Question: I have a original gray scale image(I m using mammogram image with labels outside image).
I need to remove some objects(Labels) in that image, So i converted that grayscale image to a binary image. Then i followed the answer method provided in
<URL>
Finally i extracted an Object with largest area as binary image. I want that region in gray scale for accessing and segmenting small objects within that. For example. Minor tissues in region and also should detect its edge.

**
> How can i get that separated object region as grayscale image or
anyway to get the largest object region from gray scale directly
without converting to binary or any other way.?
**
(I am new to matlab. I dono whether i explained it correctly or not. If u cant get, I ll provide more detail)
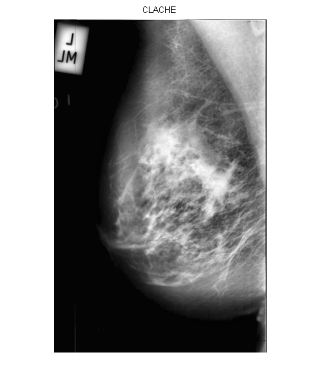
Answer: If I understood you correctly, you are looking to have a gray image with only the biggest blob being highlighted.
'''
img = imread(IMAGE_FILEPATH);
BW = im2bw(img,0.2); %%// 0.2 worked to get a good area for the biggest blob
%%// Biggest blob
[L, num] = bwlabel(BW);
counts = sum(bsxfun(@eq,L(:),1:num));
[~,ind] = max(counts);
BW = (L==ind);
%%// Close the biggest blob
[L,num] = bwlabel( ~BW );
counts = sum(bsxfun(@eq,L(:),1:num));
[~,ind] = max(counts);
BW = ~(L==ind);
%%// Original image with only the biggest blob highlighted
img1 = uint8(255.*bsxfun(@times,im2double(img),BW));
%%// Display input and output images
figure,
subplot(121),imshow(img)
subplot(122),imshow(img1)
'''